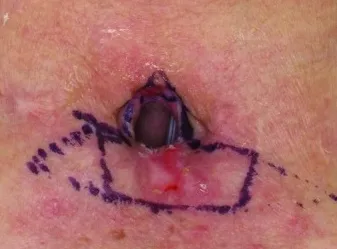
Second operation. (a) Mucosal graft and flap design (solid line) at the second operation. Skin adjoining the mucosal graft is de-epithelialized. Triangular skin outside of the flap (dotted line) is resected to close the wound to a straight line.
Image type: medical_photograph (other_medical_photograph)